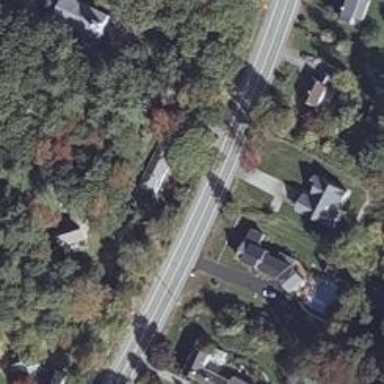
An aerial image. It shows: Secondary road with asphalt surface.